Question: I have a list with words ("big list"). I want to replace certain words from that list with other pre-defined words ("replace with"). I'm using "checklist" to tell the formula which words to replace. This works with ONE word per replacement group.
However I need to use multiple replacement words as depicted in the bottom example. I thought I might be able to use the checklist matrix match number somehow, but I can't get it to work. Any ideas?

I expanded the answer below to catch empty cells - These don't work with the match: '=IF(ISBLANK(A17),"EMPTY",IF(ISERROR(MATCH(A17,B$17:B$20,0)),A17,INDEX(C$17:C$20,MATCH(A17,B$17:B$20,0))))'
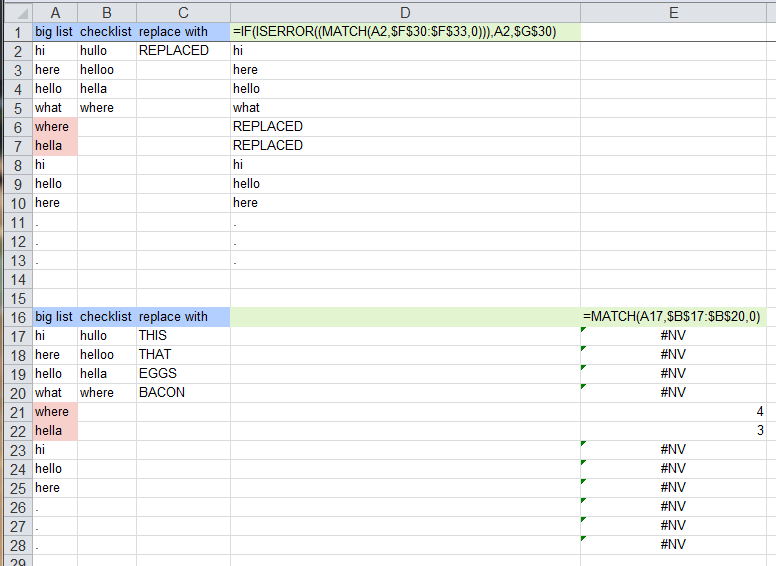
Answer: Yes, you're right, you just need to use INDEX to get the replacement string from column C corresponding to the number you got from MATCH:-
'''
=IF(ISERROR(MATCH(A17,B$17:B$20,0)),A17,INDEX(C$17:C$20,MATCH(A17,B$17:B$20,0)))
'''
or
'''
=IFERROR(INDEX(C$17:C$20,MATCH(A17,B$17:B$20,0)),A17)
'''